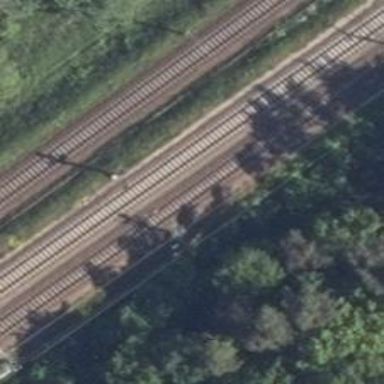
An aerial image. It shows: Railway signal.